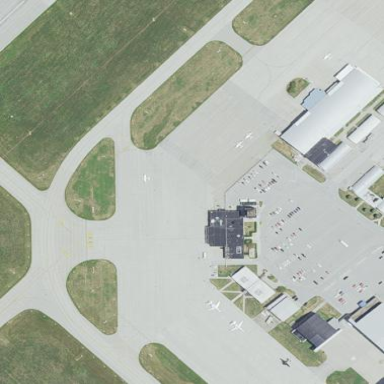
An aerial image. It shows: Apron at the airport.